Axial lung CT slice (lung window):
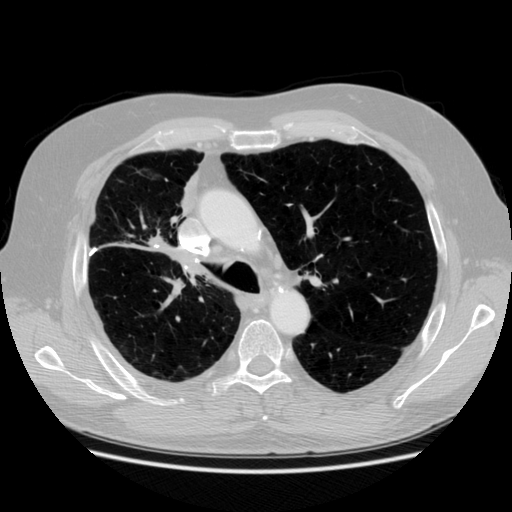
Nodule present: no